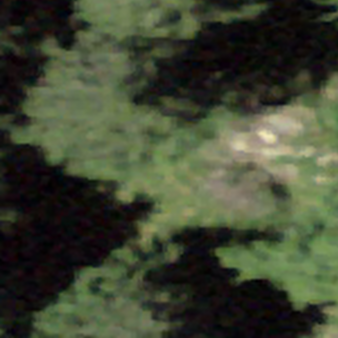
Label: other